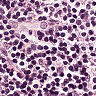
Metastatic tissue present: no